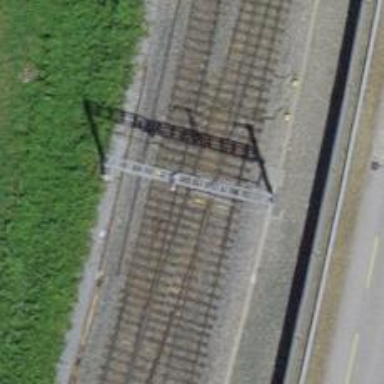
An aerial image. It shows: Railway siding with one electrified track and contact line.